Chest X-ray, PA view. Patient: 48 years old, sex F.
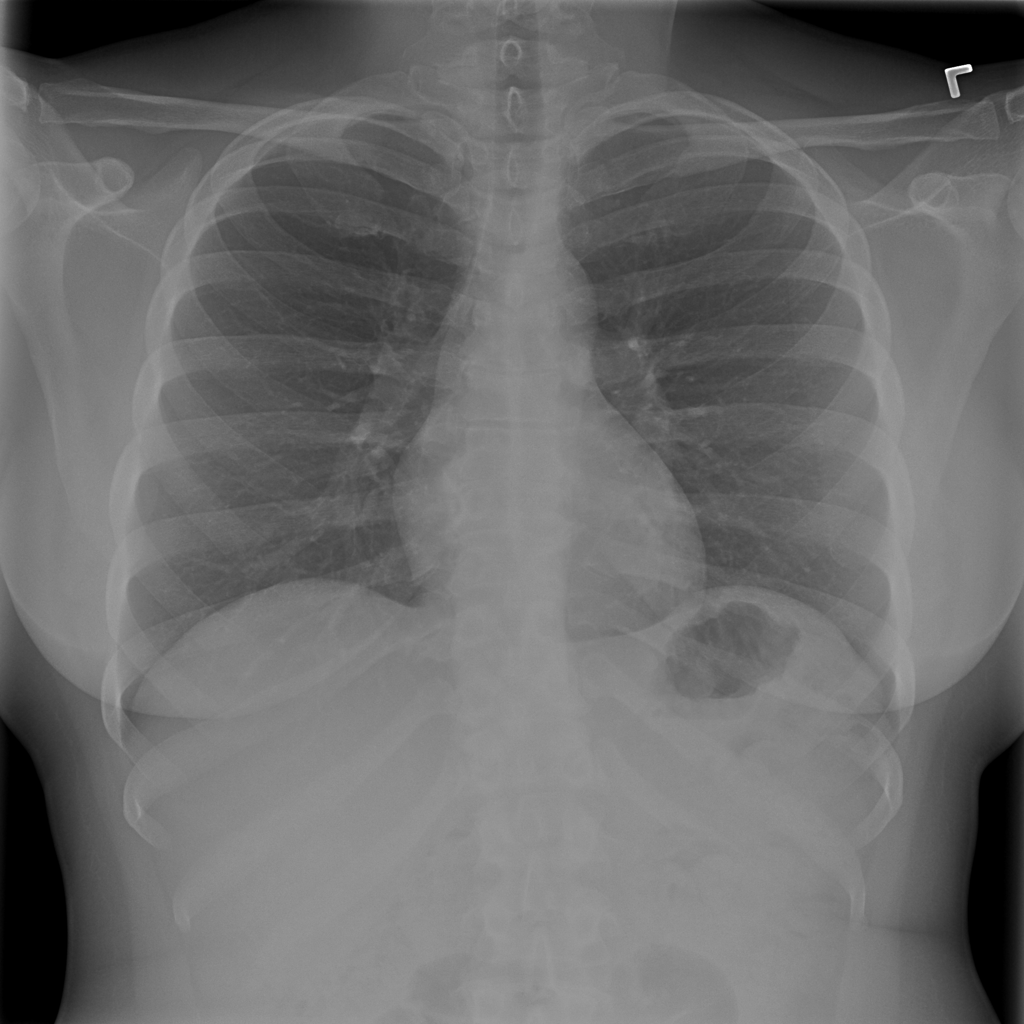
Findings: No Finding